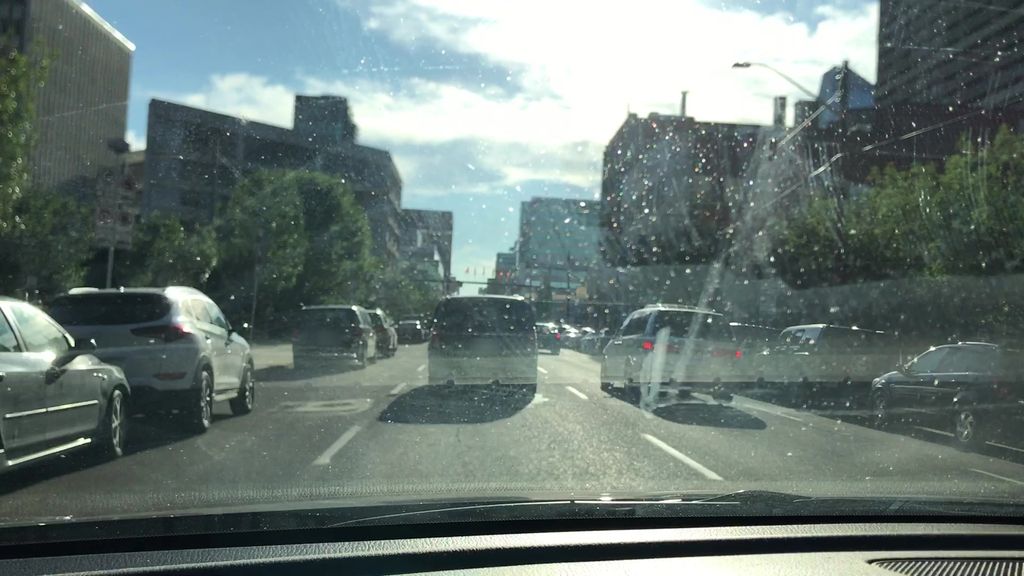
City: calgary